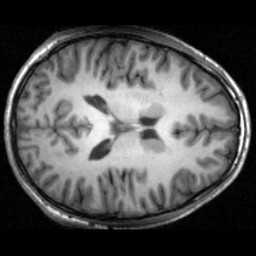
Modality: T1w
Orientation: axial
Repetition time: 0.008948 s
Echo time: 0.001784 s